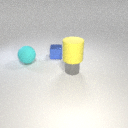
small blue metal cube to the right of large cyan rubber sphere